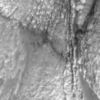
Label: not_dusty